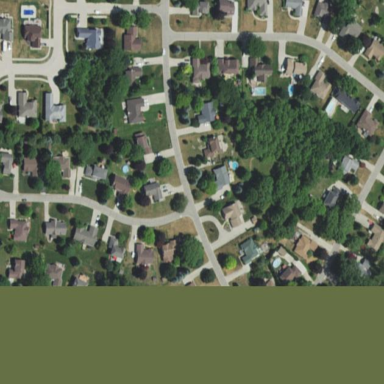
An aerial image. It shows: This residential area consists of single-family homes.